Question: I have been struggling to understand how this works for a while in gdb but I'm having a hard time understanding it. Basically there is an array ('elements_') into which things are hashed, these things are pointers to structs containing certain hooks used for the chaining. Here is a sample struct:
'''
struct foo
{
Data data;
foo* next;
foo** prevNext;
};
'''
then the hash table gets instantiated with
'''
HashTable<foo> hash;
'''
and it's insertion function looks like this (i've ommitted the resizing and all for simplicity)
'''
template <class T>
void HashTable<T>::insert(T* x)
{
int bucket = hashFunc(x->data);
T** xPtr = &elements_[bucket];
x->next = *xPtr;
x->prevNext = xPtr;
if (x->next)
x->next->prevNext = &x->next;
*xPtr = x;
}
'''
and the removal is as follows
'''
template<class T>
void HashTable<T>::remove(T* x)
{
if (x->next)
x->next->prevNext = x->prevNext;
*x->prevNext = x->next;
}
'''
And for reference the way it is searched is like this:
'''
template<class T>
T* HashTable<T>::find(Data& data)
{
int bucket = hashFunc(data);
T* ptr = elements_[bucket];
while (ptr != 0)
{
if(ptr->data == data)
return ptr;
ptr = ptr->next;
}
return 0;
}
'''
I keep trying to follow insertion of 2-3 colliding elements (by setting the table size to be small to begin with) and deletions to see what the logic is but I'm not understanding it. Here is a diagram of what I think the removal operation (removing node 2) is doing, though it's still a bit fuzzy in my head:

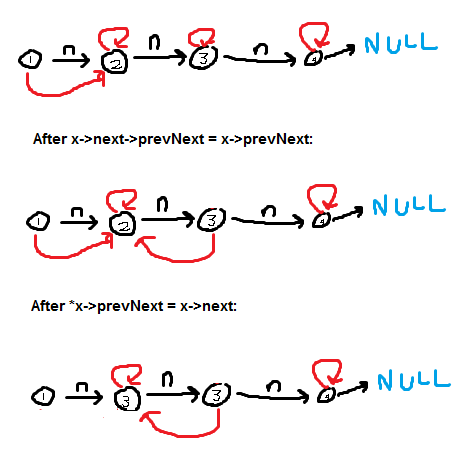
Answer: Elements that fall into the same bucket are stored as a doubly-linked list (sort of).
Lookup traverses that list until it finds an element with matching 'data' value.